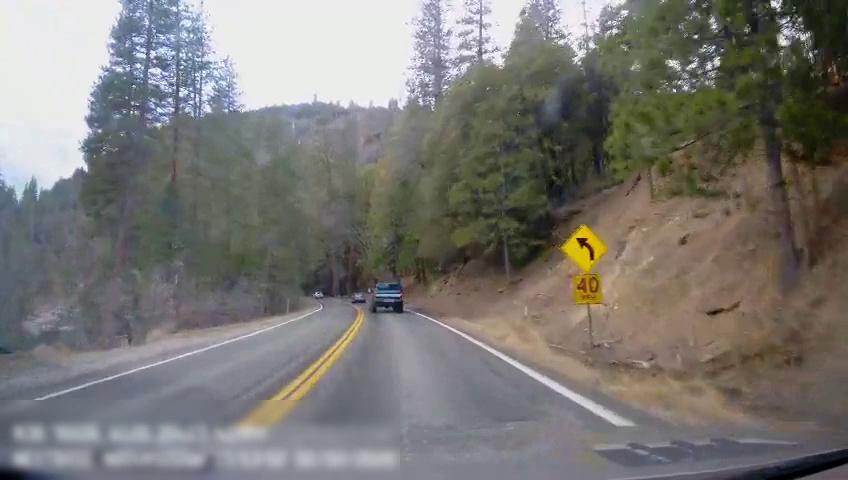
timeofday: Day
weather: Sunny
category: Drivable Space
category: Vehicles | Car
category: Vehicles | Truck
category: Lanes | Current Lane
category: Lanes | Current Lane
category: Lanes | Alternate Lane
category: Traffic | Signs
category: Traffic | Signs